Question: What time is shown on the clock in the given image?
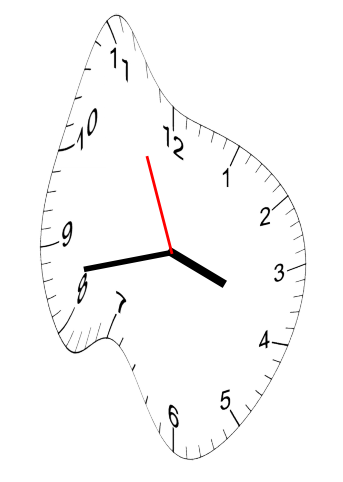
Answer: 03:42:56